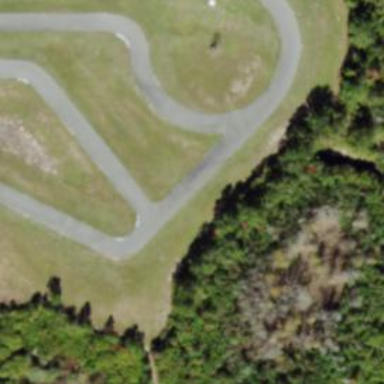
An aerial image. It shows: Raceway for motor sports.